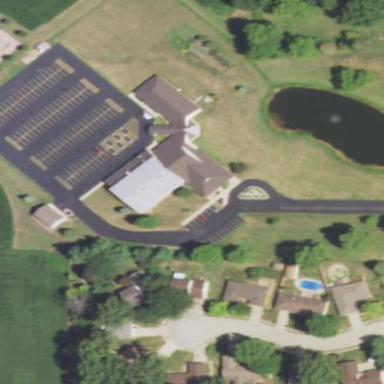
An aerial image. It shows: Beautiful church building.